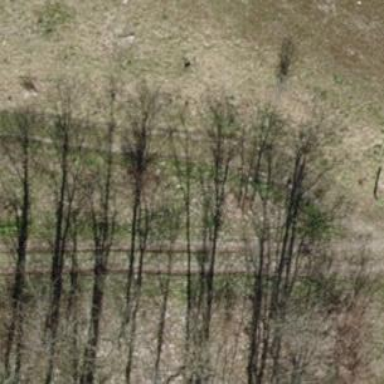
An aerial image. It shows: Dirt track road with grade3 tracktype.